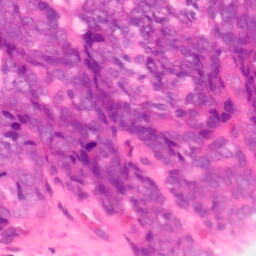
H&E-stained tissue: Colon